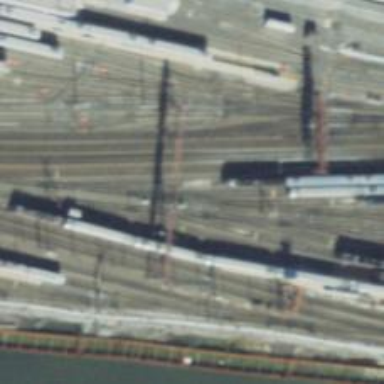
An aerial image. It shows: Rail yard with electrified contact lines for the trains.